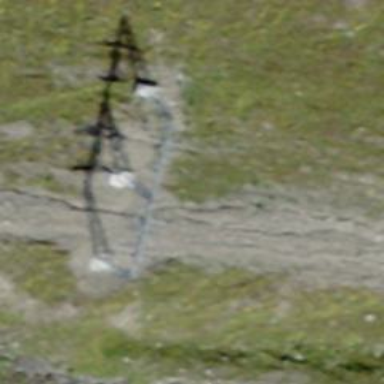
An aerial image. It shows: Pylon used for aerialway.